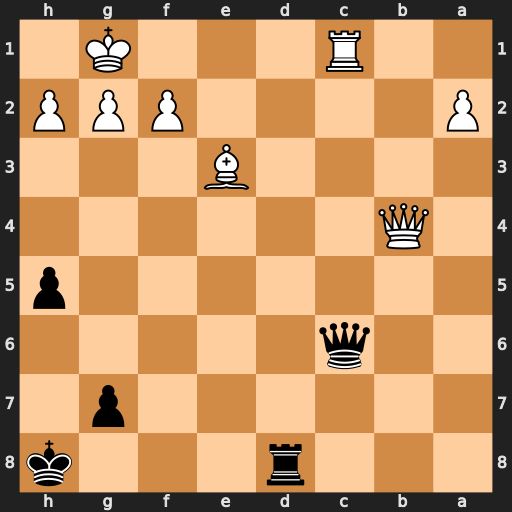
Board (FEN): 3r3k/6p1/2q5/7p/1Q6/4B3/P4PPP/2R3K1
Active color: b
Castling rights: -
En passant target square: -
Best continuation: Qxc1+ Bxc1 Rd1+ Qe1 Rxe1#